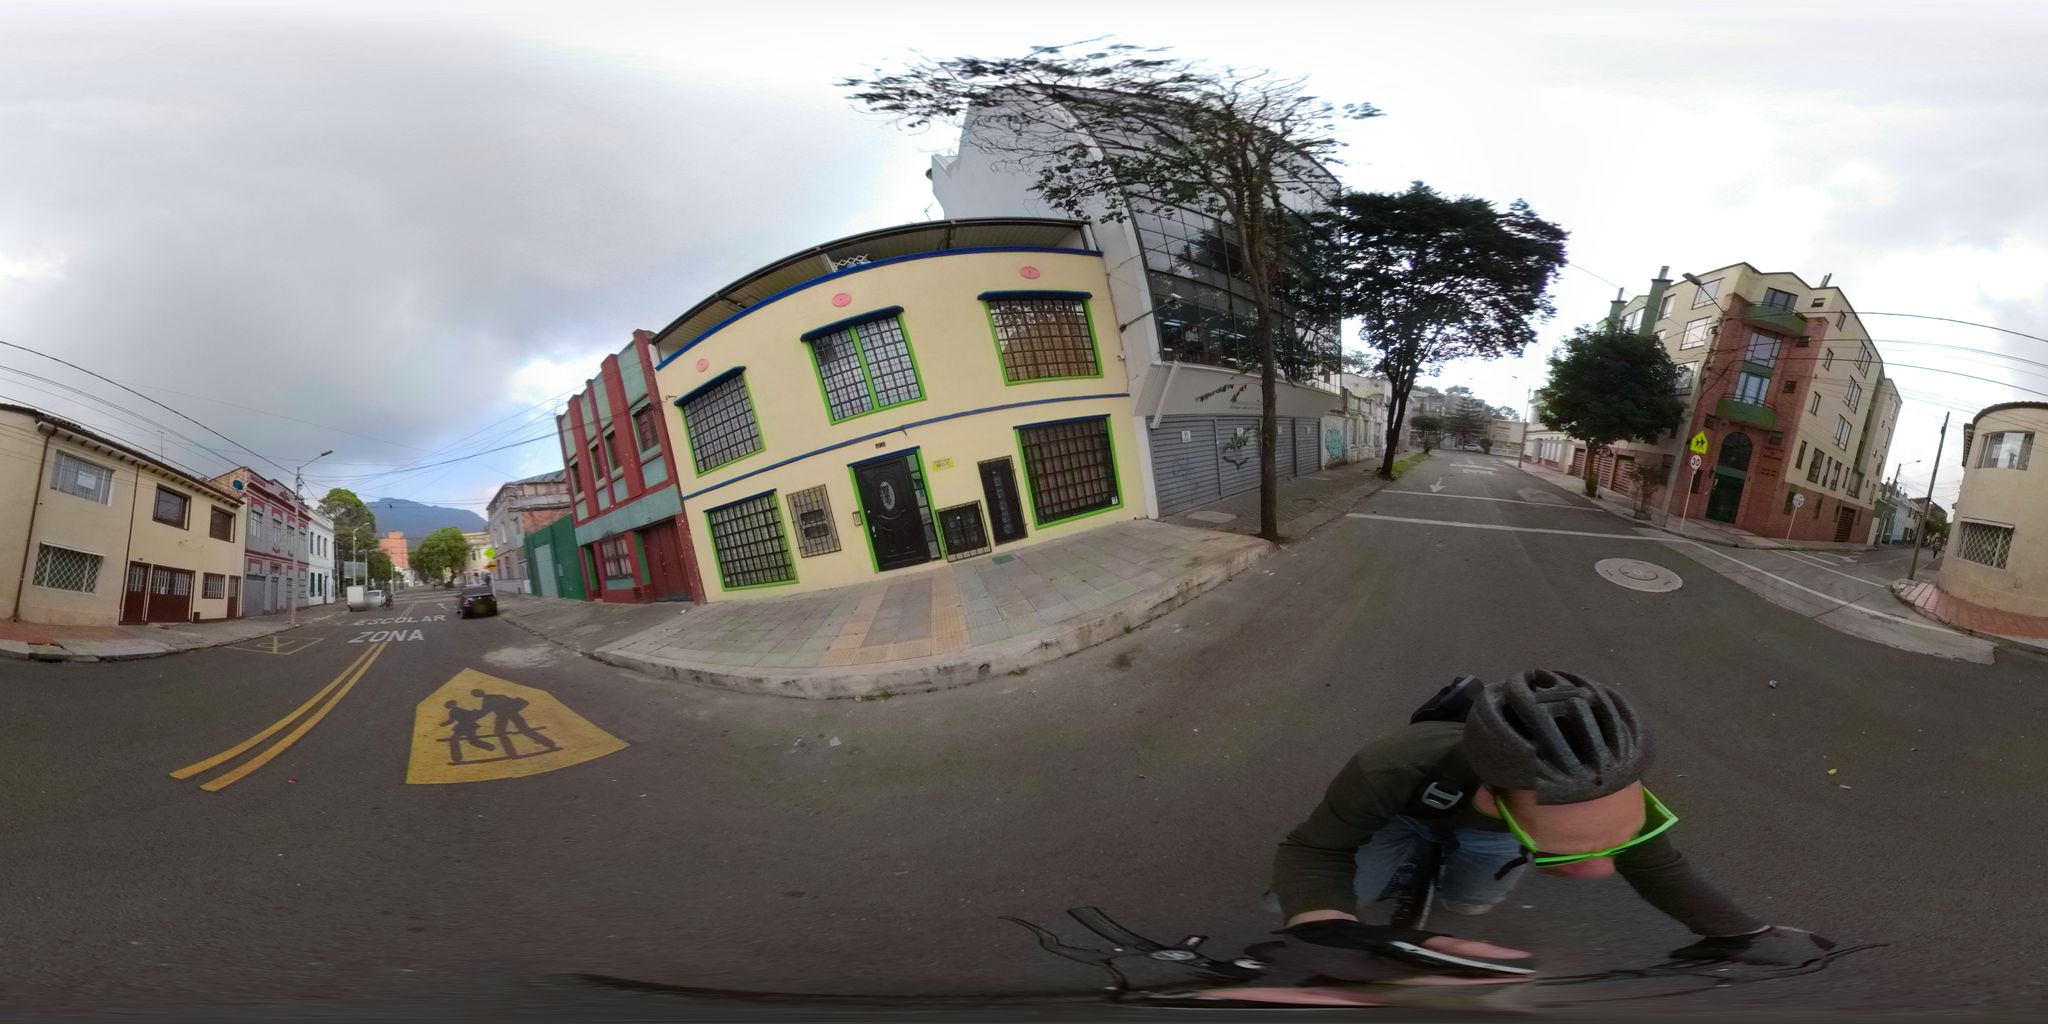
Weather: cloudy
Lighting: day
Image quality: good
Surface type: cycling surface
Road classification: residential
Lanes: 2
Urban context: urban centre
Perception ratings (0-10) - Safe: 6.34, Lively: 8.82, Beautiful: 4.49, Boring: 3.32, Depressing: 3.23, Wealthy: 1.81